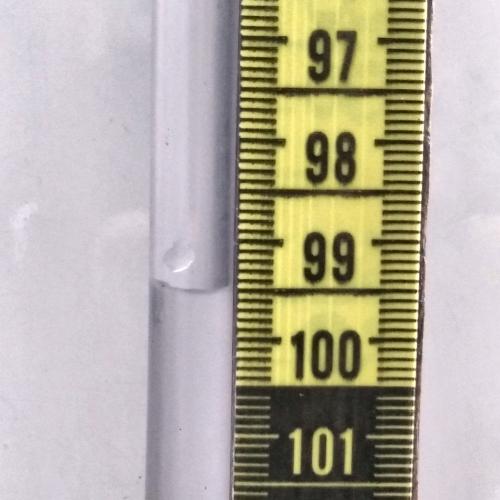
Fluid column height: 99.5 cm